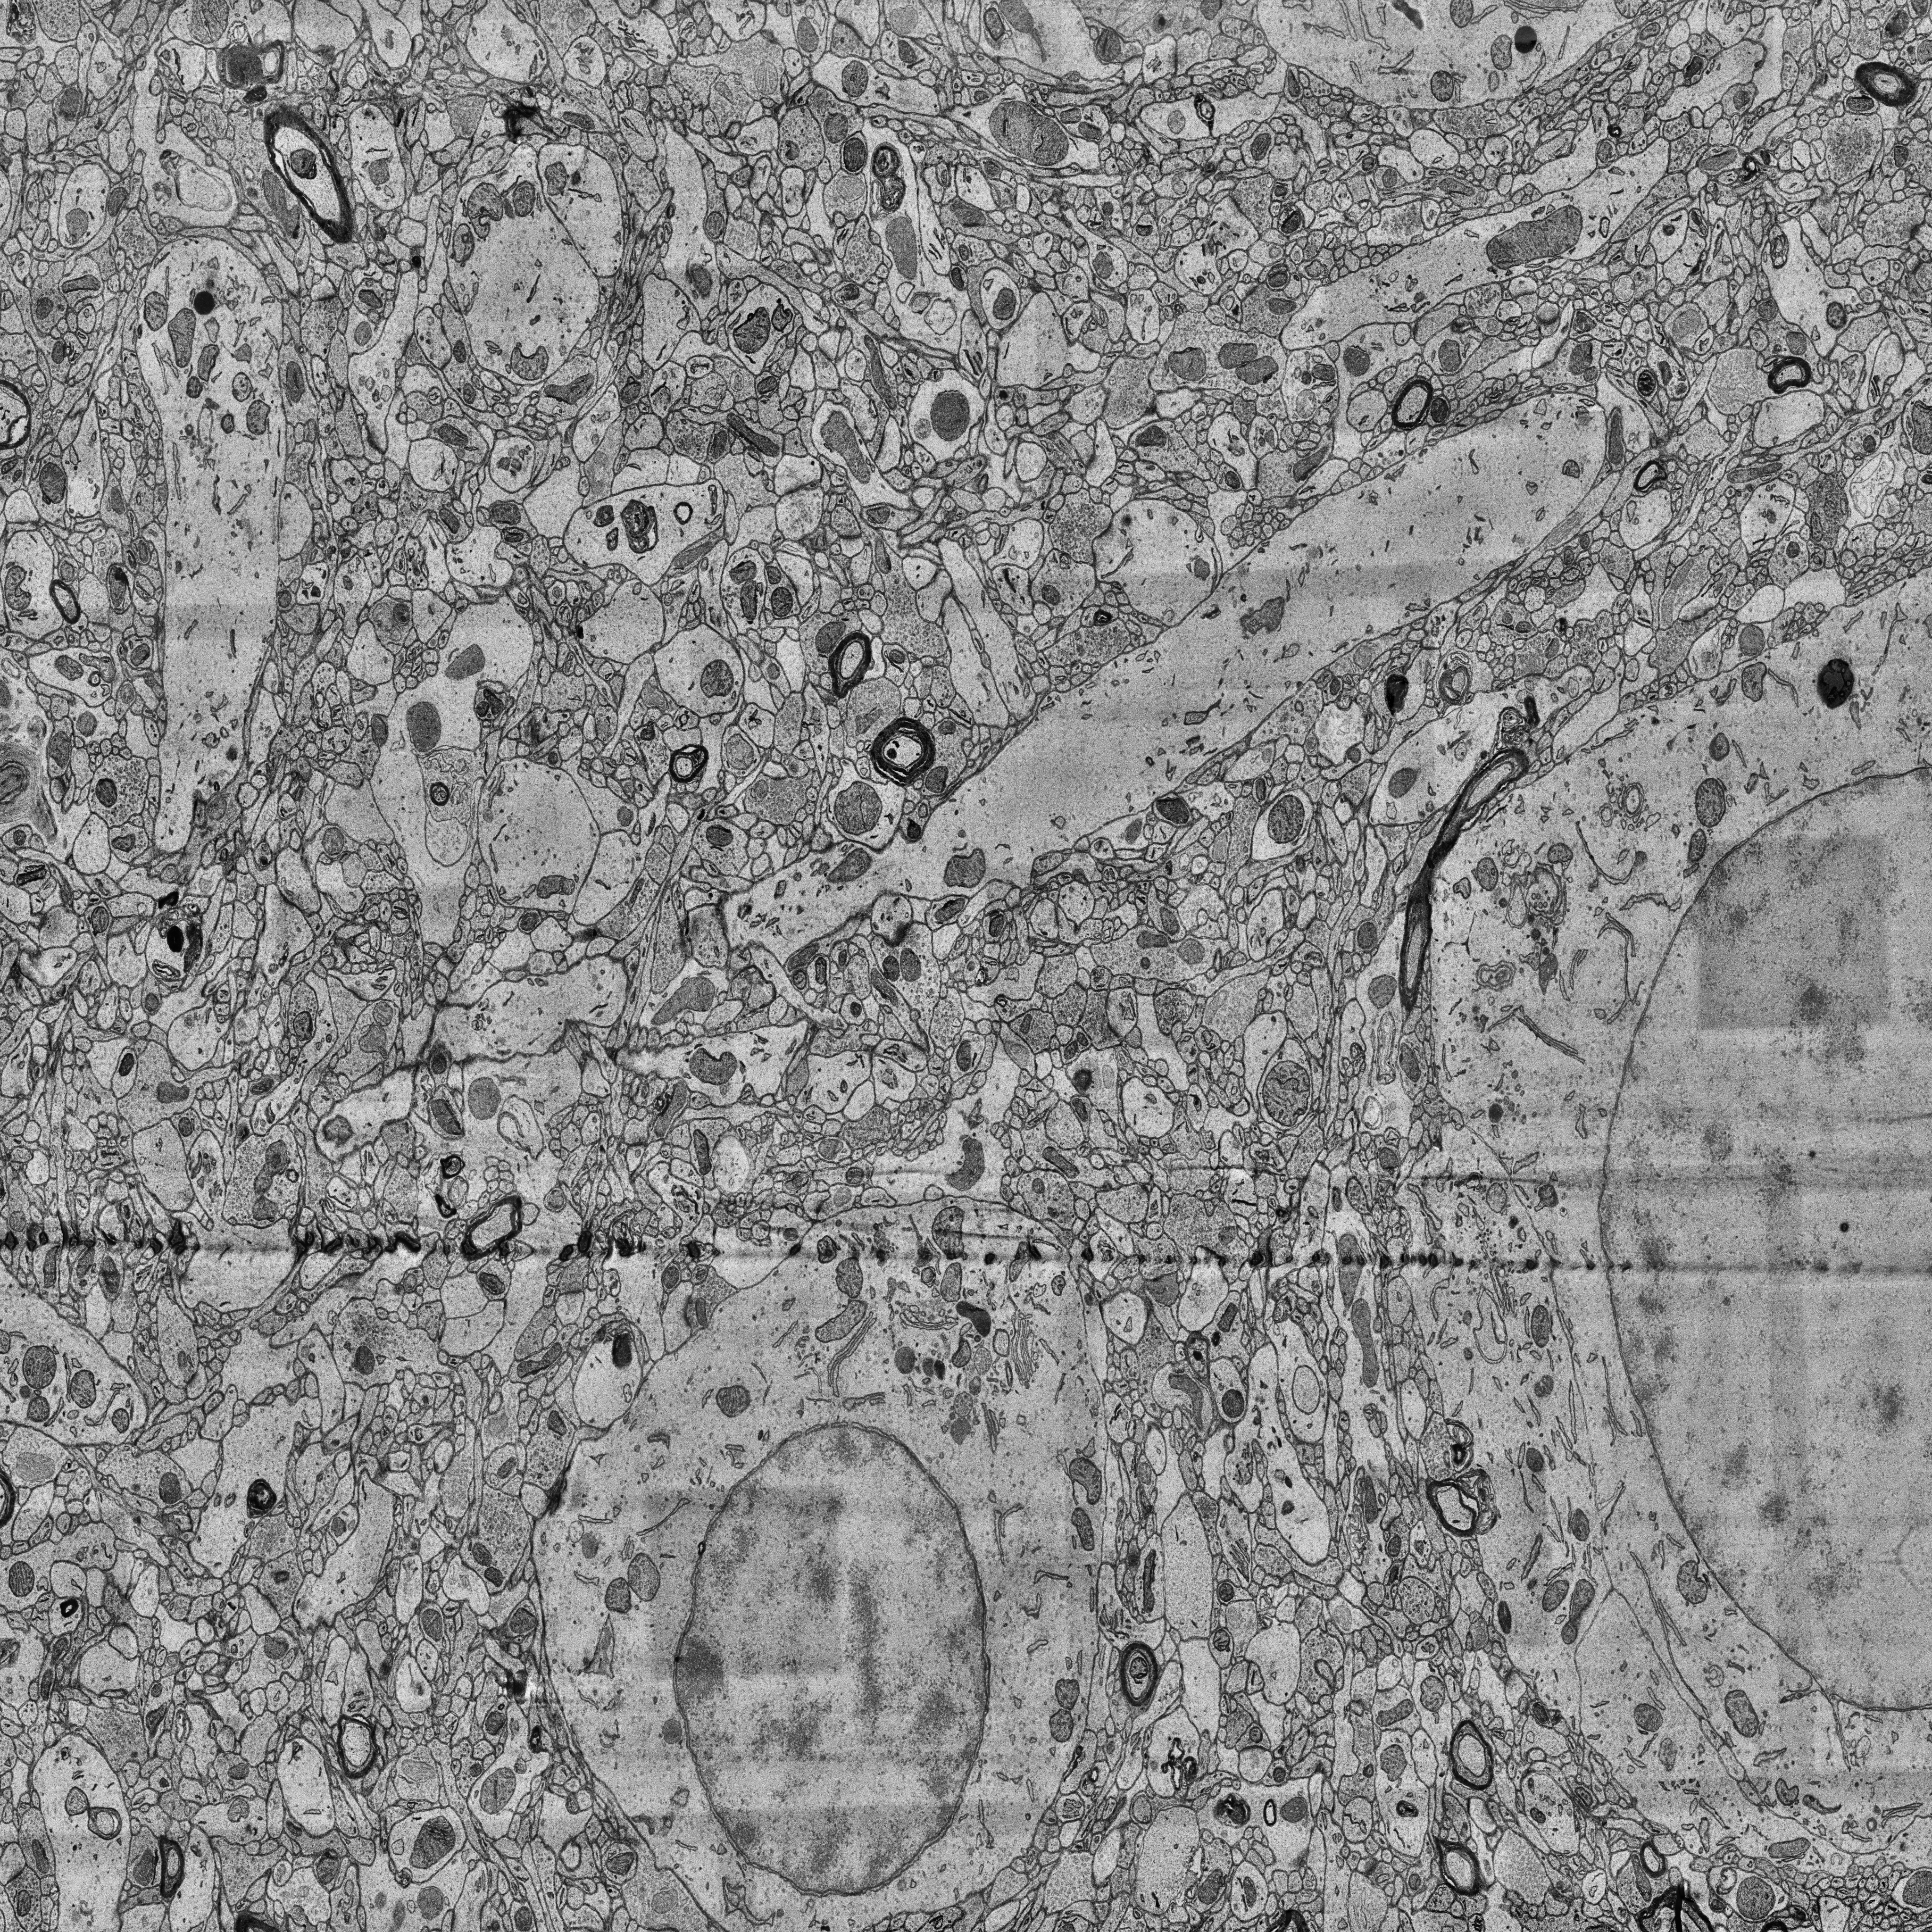
Electron microscopy slice of human cortex tissue
Slice depth (z): 364
Mitochondria instances in slice: 436